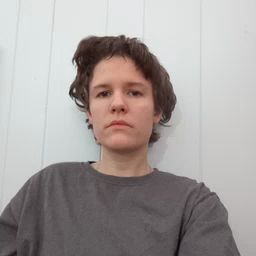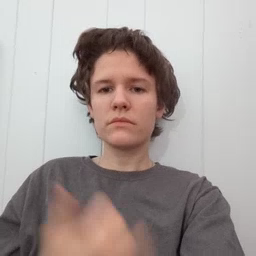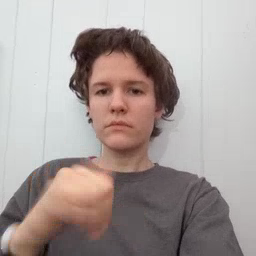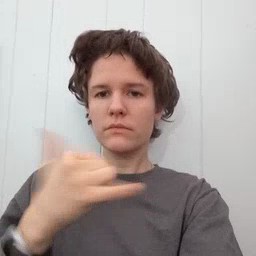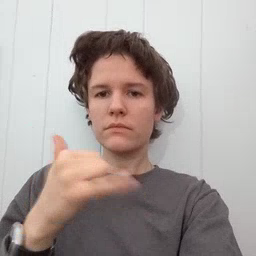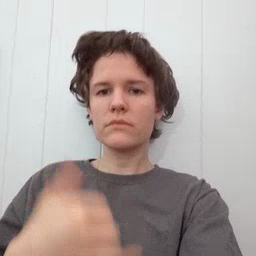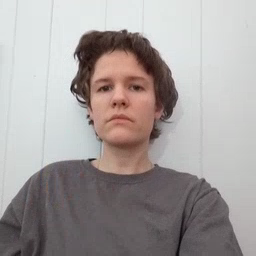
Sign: yellow